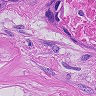
Metastatic tissue present: yes